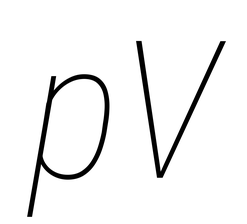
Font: Roboto-Italic_Condensed_Thin_Italic